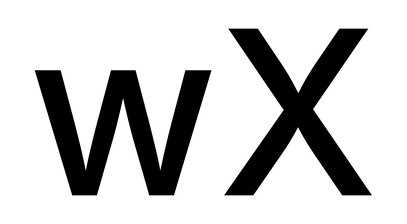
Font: Inter_Medium